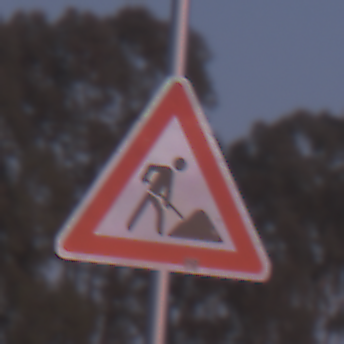
Verkehrszeichen: Arbeitsstelle
Umgebung: Outdoor, Nature
Tageszeit: SunriseSunset
Wetter: Clear
Licht: Natural
Jahreszeit: NotSpecified
Kontrast: LowContrast